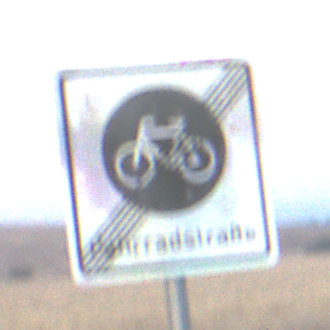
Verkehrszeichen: EndeFahrradstrasse
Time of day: SunriseSunset
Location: Outdoor (Nature)
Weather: Clear
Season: Winter
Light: Natural